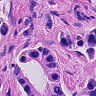
Metastatic tissue present: yes